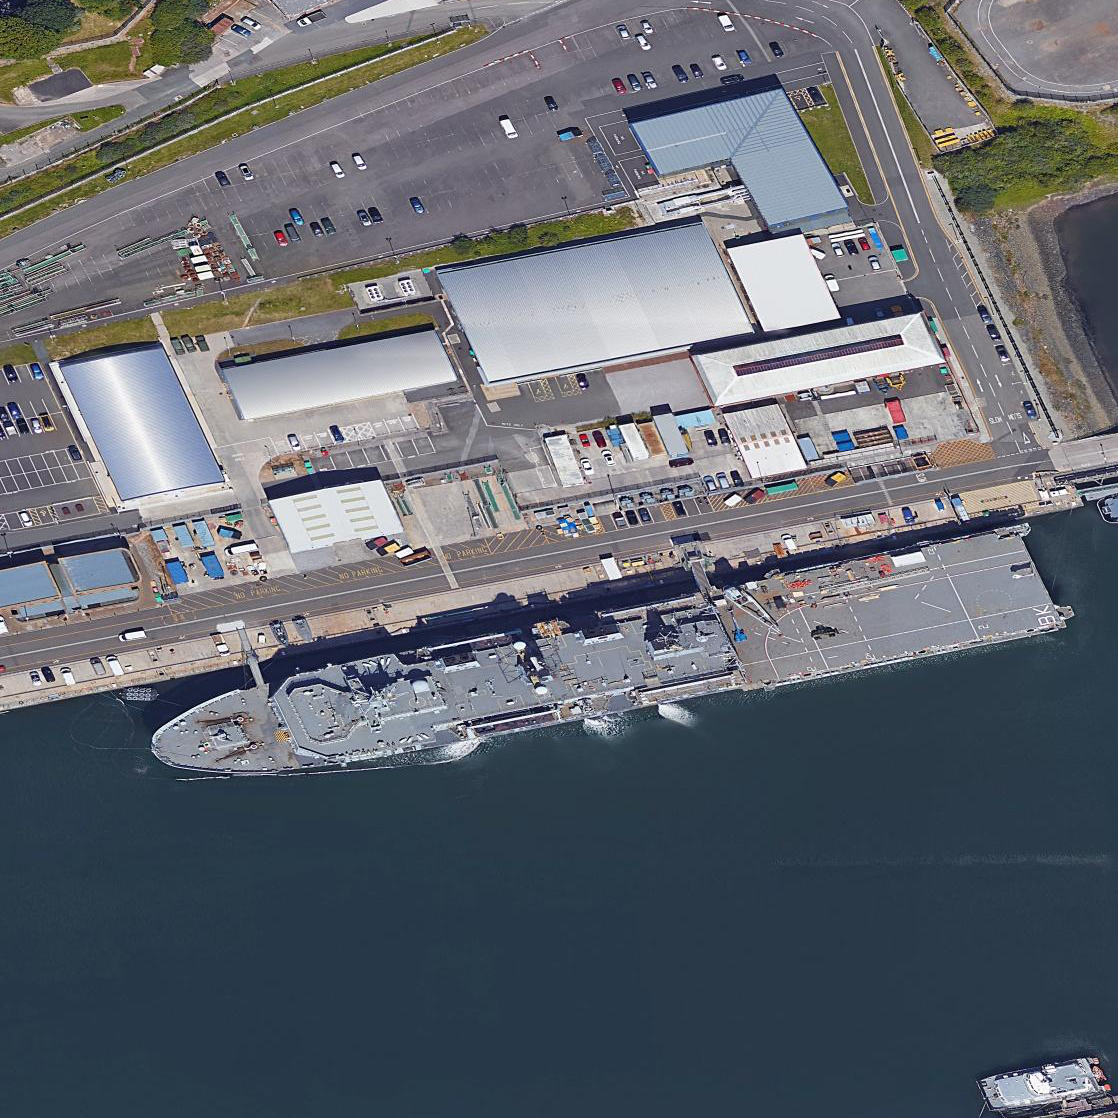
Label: assault